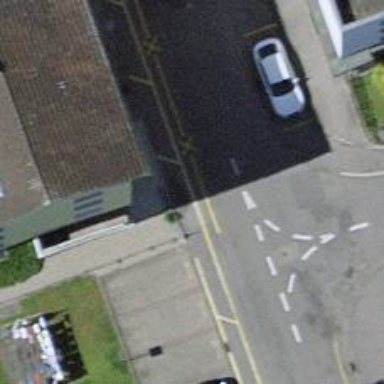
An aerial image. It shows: Kerb serving as barrier.